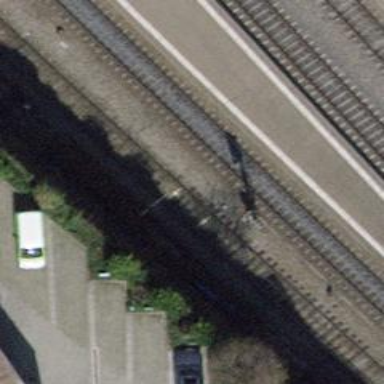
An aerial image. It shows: Railway signal.